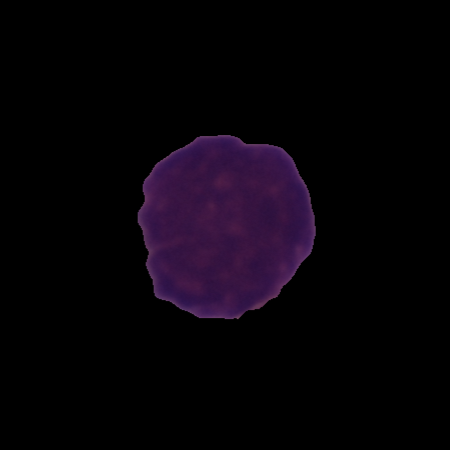
Label: cancer